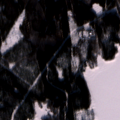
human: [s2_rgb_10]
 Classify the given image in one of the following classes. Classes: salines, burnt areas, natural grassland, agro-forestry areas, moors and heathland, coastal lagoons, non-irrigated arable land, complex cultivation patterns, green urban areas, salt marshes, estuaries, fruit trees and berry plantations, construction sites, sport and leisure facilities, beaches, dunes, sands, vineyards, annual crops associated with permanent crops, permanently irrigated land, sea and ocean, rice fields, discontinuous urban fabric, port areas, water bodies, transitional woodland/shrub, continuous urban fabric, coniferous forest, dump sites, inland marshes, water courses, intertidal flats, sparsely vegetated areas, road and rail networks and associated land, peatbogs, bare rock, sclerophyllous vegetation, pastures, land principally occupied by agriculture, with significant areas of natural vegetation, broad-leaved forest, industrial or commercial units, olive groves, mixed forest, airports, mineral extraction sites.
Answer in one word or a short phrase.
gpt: broad-leaved forest, mixed forest, sea and ocean